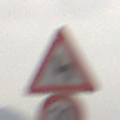
Verkehrszeichen: DoppelkurveZunaechstLinks
Zusatzzeichen unten: Geschwindigkeit20
Umgebung: Outdoor, Nature
Tageszeit: MorningAfternoon
Wetter: Overcast
Licht: Natural
Jahreszeit: NotSpecified
Kontrast: LowContrast